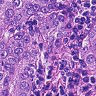
Metastatic tissue present: yes